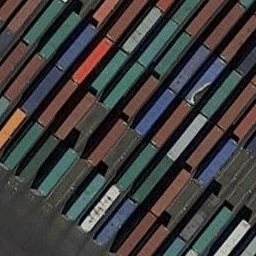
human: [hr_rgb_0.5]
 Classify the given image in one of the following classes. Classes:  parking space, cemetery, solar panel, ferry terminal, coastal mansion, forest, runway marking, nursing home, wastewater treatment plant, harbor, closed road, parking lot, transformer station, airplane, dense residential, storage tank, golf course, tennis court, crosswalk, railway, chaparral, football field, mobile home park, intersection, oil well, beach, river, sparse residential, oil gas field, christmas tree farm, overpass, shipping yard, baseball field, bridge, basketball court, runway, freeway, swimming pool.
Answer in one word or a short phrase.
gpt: shipping yard